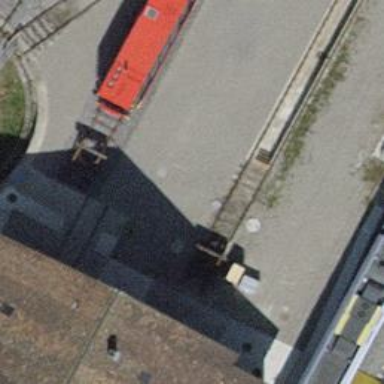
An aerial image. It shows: Railway buffer stop.